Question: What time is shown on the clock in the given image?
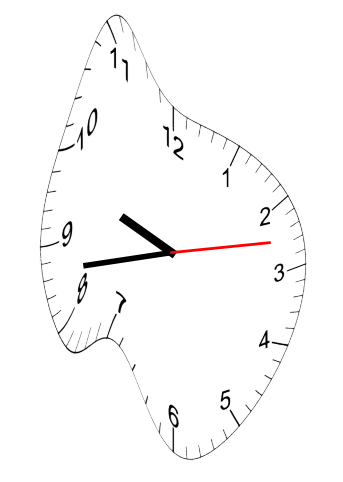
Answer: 09:43:13